Field crop: tomato
Growth stage: 1
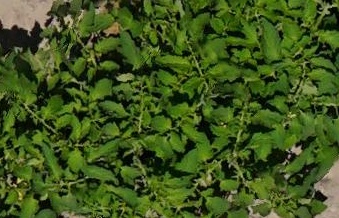
Species: tomato